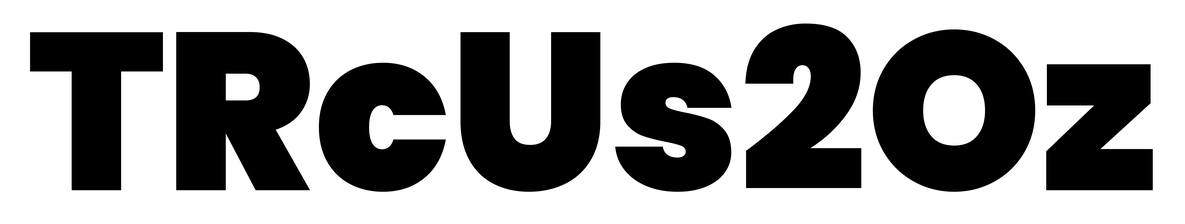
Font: Poppins-Black